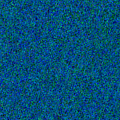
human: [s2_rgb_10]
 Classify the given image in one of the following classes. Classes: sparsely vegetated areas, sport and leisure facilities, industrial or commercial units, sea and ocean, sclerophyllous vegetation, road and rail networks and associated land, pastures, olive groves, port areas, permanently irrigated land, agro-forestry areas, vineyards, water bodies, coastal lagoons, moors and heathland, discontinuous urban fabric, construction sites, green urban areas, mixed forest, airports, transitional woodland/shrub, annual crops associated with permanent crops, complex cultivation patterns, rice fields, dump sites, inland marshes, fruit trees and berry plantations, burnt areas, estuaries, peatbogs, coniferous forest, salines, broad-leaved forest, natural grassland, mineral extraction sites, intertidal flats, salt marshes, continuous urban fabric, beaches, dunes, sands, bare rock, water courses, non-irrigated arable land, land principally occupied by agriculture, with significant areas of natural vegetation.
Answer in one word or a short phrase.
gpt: sea and ocean